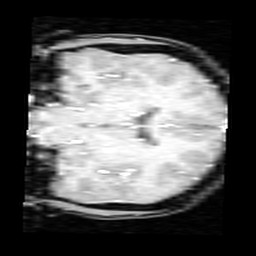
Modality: inplaneT1
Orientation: coronal
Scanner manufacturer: ge
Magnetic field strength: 3 T
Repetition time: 0.2 s
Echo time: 0.0036 s